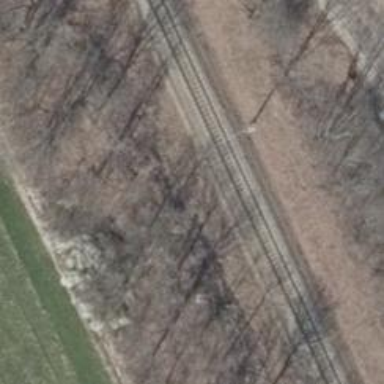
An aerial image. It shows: Railway signal supported by catenary mast.